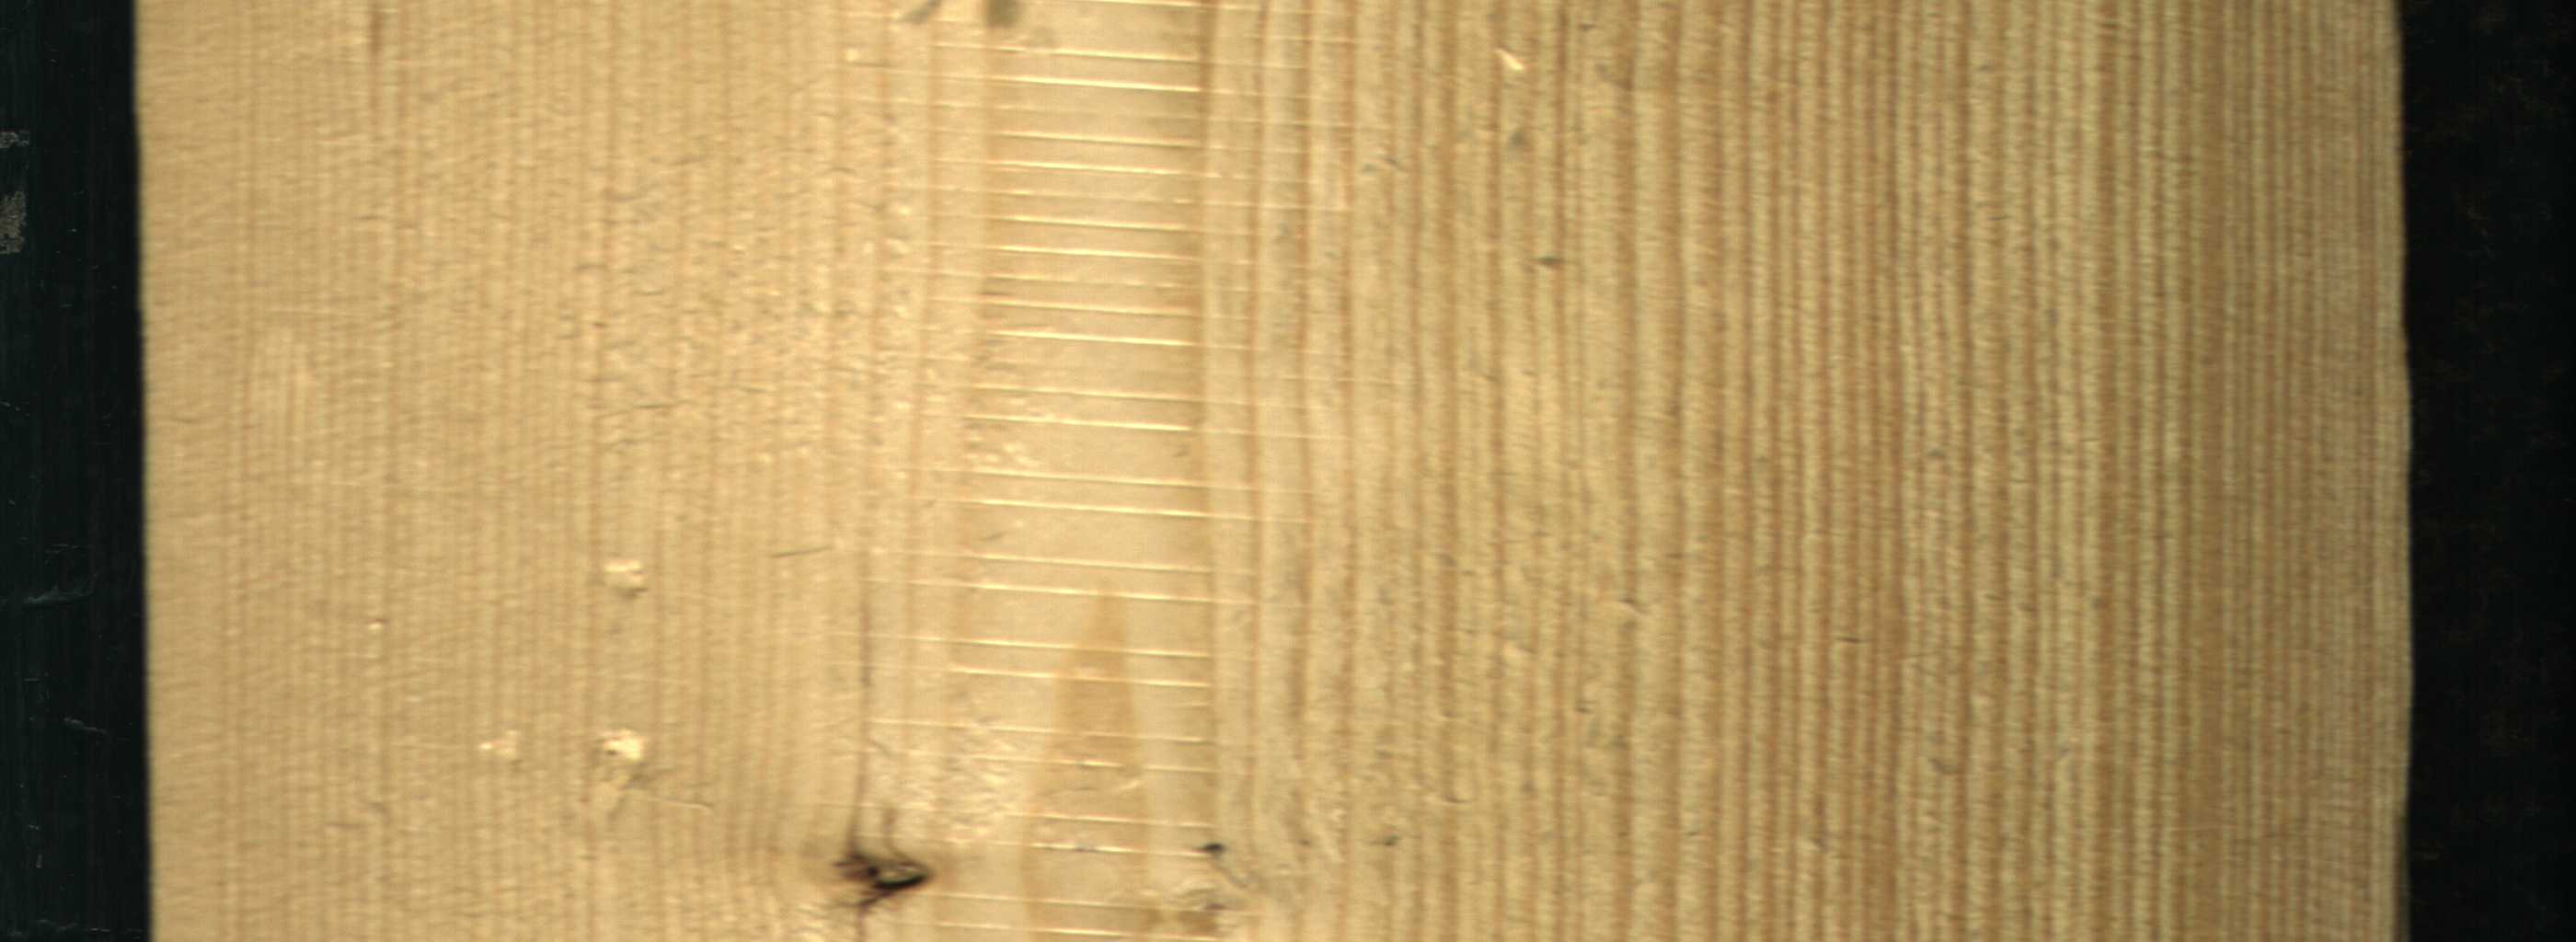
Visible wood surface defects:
Dead_Knot